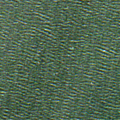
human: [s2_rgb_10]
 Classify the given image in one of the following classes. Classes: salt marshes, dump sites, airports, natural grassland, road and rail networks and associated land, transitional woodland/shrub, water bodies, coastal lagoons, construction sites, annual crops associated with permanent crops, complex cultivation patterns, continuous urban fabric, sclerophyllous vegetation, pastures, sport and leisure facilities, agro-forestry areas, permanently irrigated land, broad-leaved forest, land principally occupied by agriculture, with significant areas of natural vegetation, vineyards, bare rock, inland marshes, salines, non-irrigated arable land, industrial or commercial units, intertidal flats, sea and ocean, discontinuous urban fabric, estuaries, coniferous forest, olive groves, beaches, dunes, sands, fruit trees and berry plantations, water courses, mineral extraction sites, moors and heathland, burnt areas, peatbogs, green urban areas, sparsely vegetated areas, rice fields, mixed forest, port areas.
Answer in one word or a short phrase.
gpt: sea and ocean